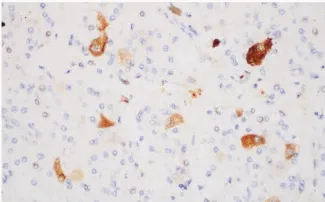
Immunohistochemistry studies. (D) Focal cytoplasmic granular Melan-A expression after bleaching (100x). TFE3, transcription factor binding to IGHM enhancer 3. AMACR, alpha-methylacyl-CoA racemase.
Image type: pathology (immunostaining)